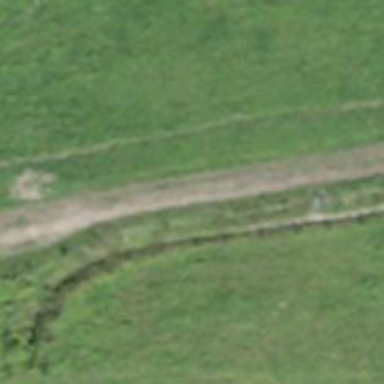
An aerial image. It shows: Gravel track.